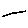
Label: line